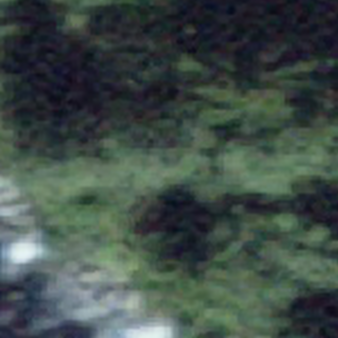
Label: other